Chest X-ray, PA view. Patient: 39 years old, sex F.
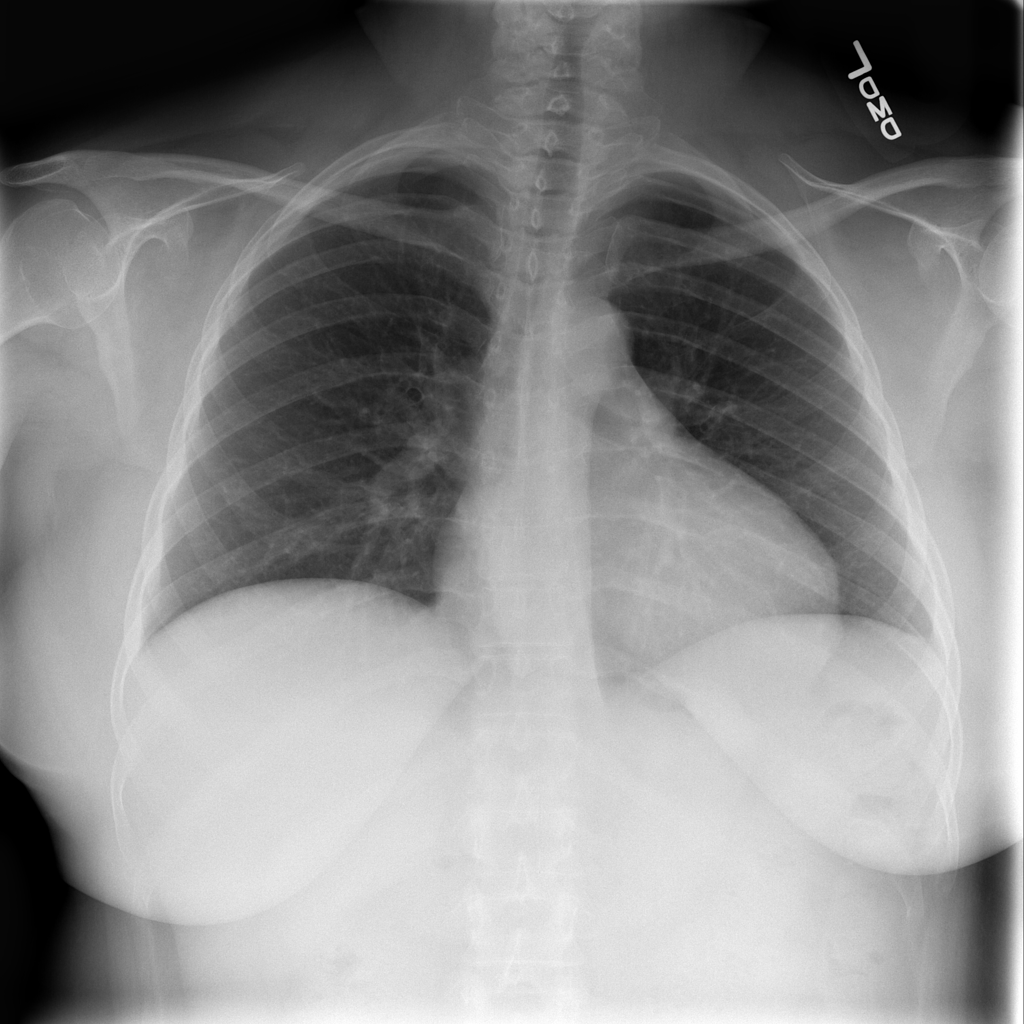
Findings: Infiltration